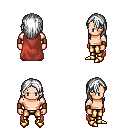
a pixel art fantasy rpg character, male body template, human, light skin, maroon cape, gold greaves, white long hairstyle, leather bracers, gold boots, four views (front, back, left, right), 2x2 character sprite sheet, small pixel art, hard edges, no anti-aliasing